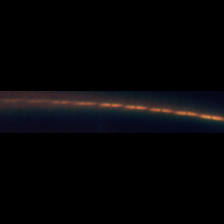
Taxon: Psuedo-nitzschia
Group: Diatoms